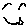
Label: smiley face